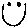
Label: smiley face